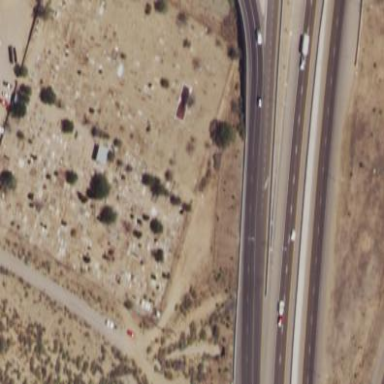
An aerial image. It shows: Cemetery.